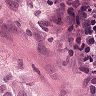
Metastatic tissue present: yes